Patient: sex M, age 77
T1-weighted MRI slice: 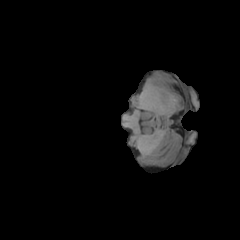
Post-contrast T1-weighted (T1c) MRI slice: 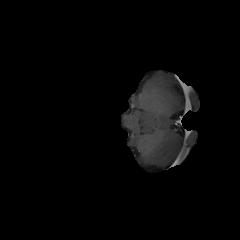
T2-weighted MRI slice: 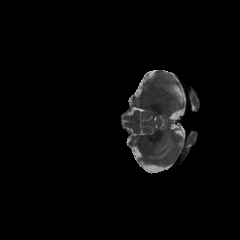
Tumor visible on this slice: no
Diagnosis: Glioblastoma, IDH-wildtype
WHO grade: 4